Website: home-depot
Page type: store-pickup
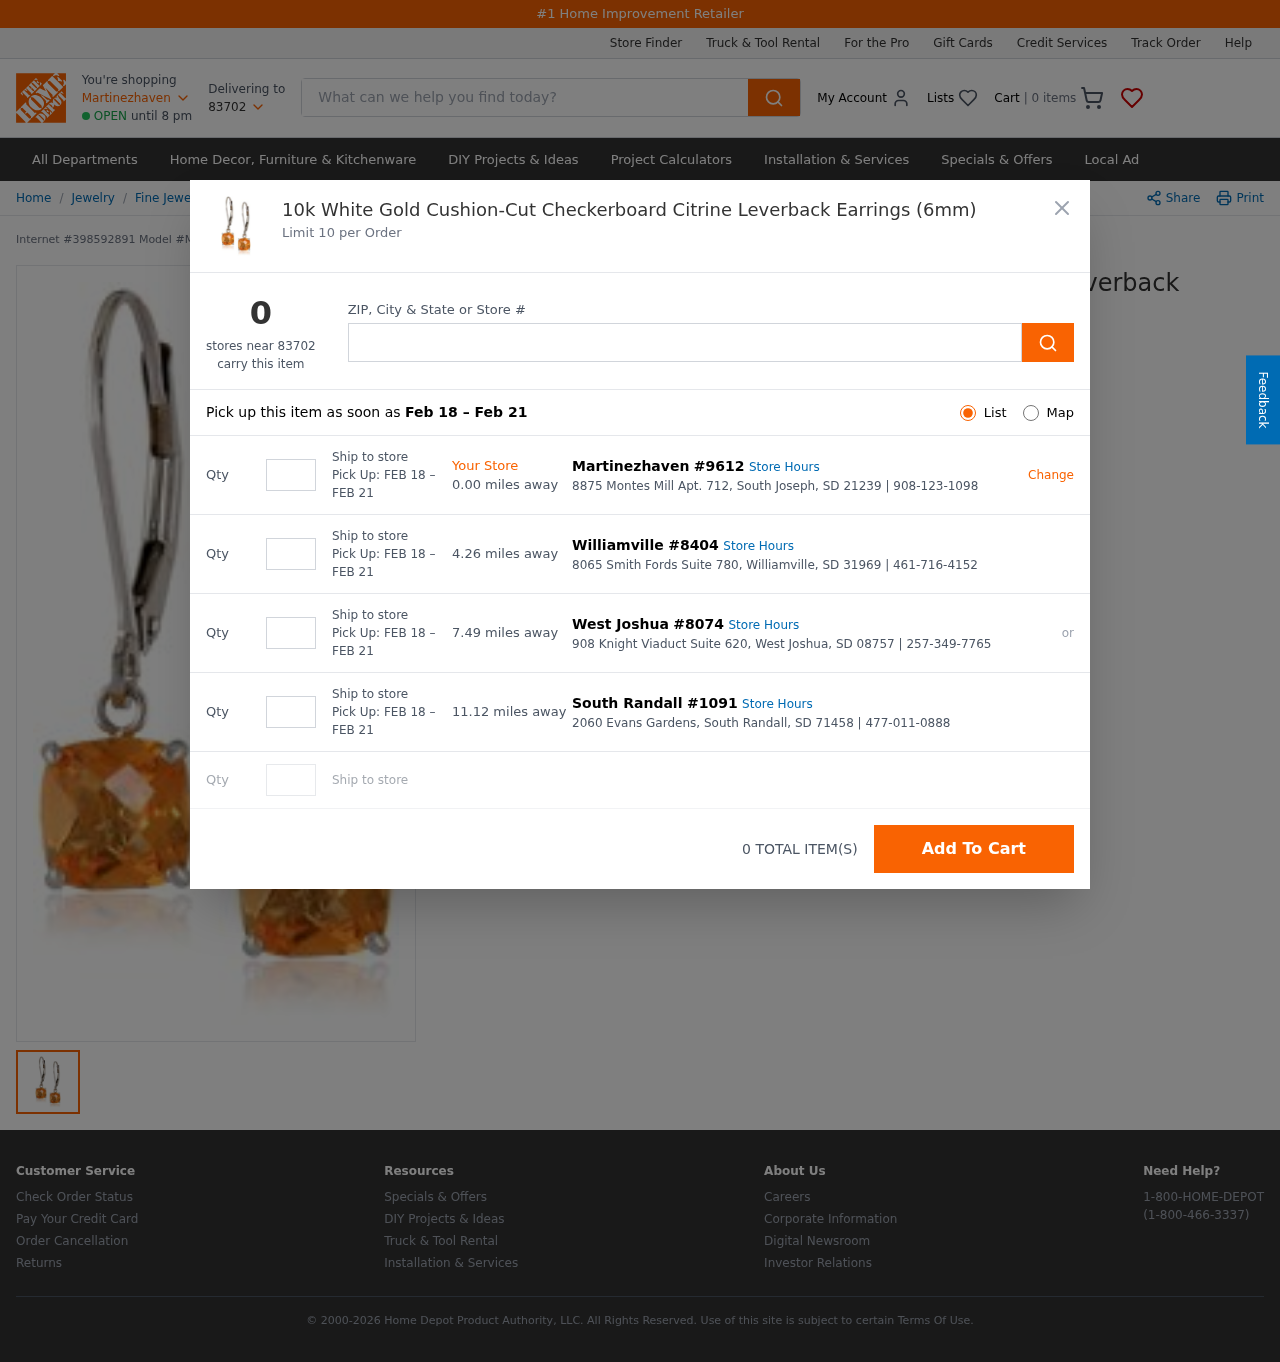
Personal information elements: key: PII_CITY
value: Martinezhaven
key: PII_LOCATION1_CITY_STATE_ZIP
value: South Joseph, SD 21239
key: PII_LOCATION1_STREET
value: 8875 Montes Mill Apt. 712
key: PII_LOCATION2_CITY
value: Williamville
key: PII_LOCATION2_CITY_STATE_ZIP
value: Williamville, SD 31969
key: PII_LOCATION2_STREET
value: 8065 Smith Fords Suite 780
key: PII_LOCATION3_CITY
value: West Joshua
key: PII_LOCATION3_CITY_STATE_ZIP
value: West Joshua, SD 08757
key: PII_LOCATION3_STREET
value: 908 Knight Viaduct Suite 620
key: PII_LOCATION4_CITY
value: South Randall
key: PII_LOCATION4_CITY_STATE_ZIP
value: South Randall, SD 71458
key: PII_LOCATION4_STREET
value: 2060 Evans Gardens
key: PII_POSTCODE
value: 83702
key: PII_LOCATION1_PHONE
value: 908-123-1098
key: PII_LOCATION2_PHONE
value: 461-716-4152
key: PII_LOCATION3_PHONE
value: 257-349-7765
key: PII_LOCATION4_PHONE
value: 477-011-0888
Product elements: key: PRODUCT1_BREADCRUMB
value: Jewelry
Fine Jewelry
Earrings
Leverback Earrings
Citrine Earrings
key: PRODUCT1_NAME
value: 10k White Gold Cushion-Cut Checkerboard Citrine Leverback Earrings (6mm)
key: PRODUCT_INTERNET_NUMBER
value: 398592891
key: PRODUCT_MODEL_NUMBER
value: MW_OHW216438
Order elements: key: ORDER_NUM_ITEMS
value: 0
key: ORDER_PICKUP_DATE_RANGE
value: FEB 18 – FEB 21
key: ORDER_PICKUP_DATE_RANGE
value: Feb 18 – Feb 21
Search elements: key: HEADER_SEARCH
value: What can we help you find today?
Other elements: key: STORE1_DISTANCE
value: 0.00
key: STORE1_NUMBER
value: #9612
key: STORE2_DISTANCE
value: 4.26
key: STORE2_NUMBER
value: #8404
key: STORE3_DISTANCE
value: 7.49
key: STORE3_NUMBER
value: #8074
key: STORE4_DISTANCE
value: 11.12
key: STORE4_NUMBER
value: #1091